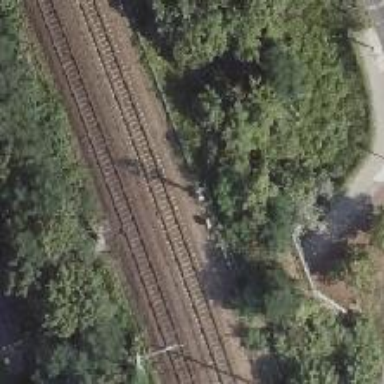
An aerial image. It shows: Railway signal.